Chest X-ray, AP view. Patient: 52 years old, sex F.
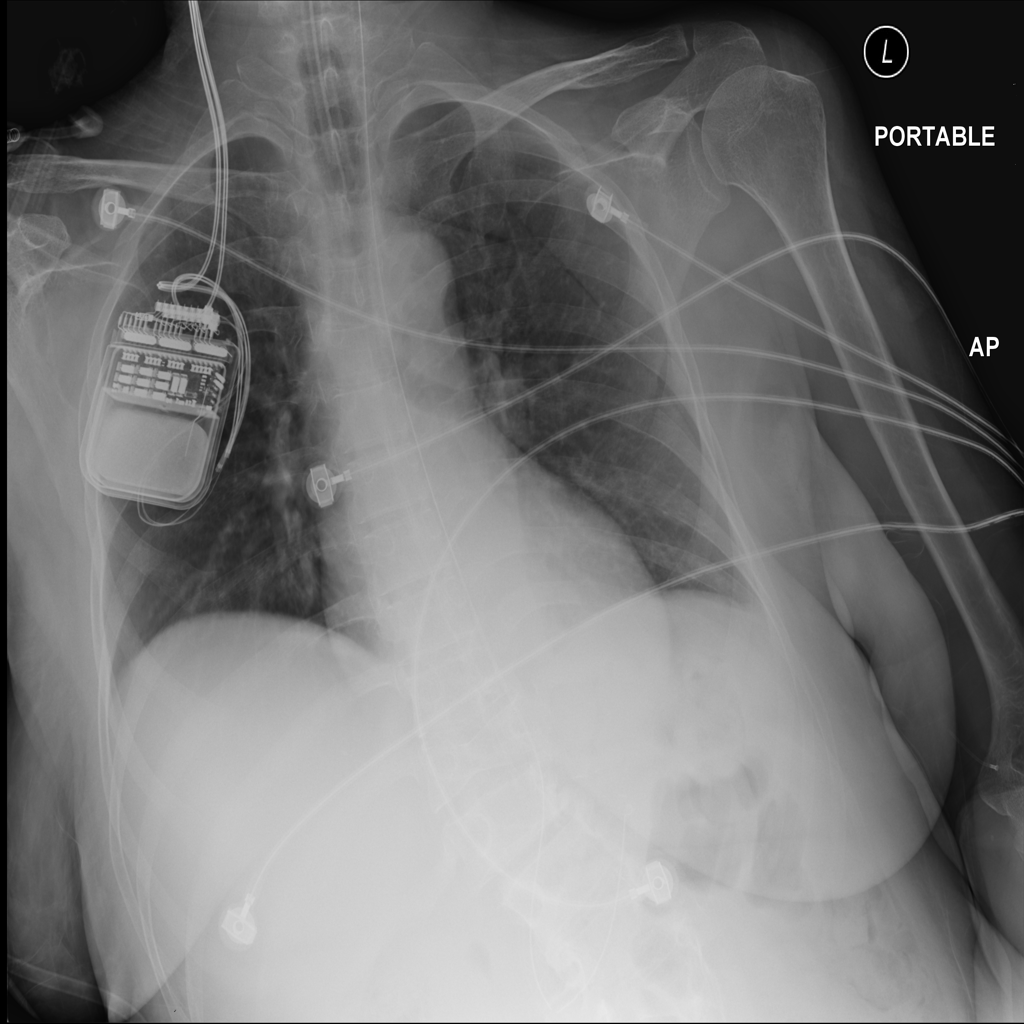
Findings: No Finding